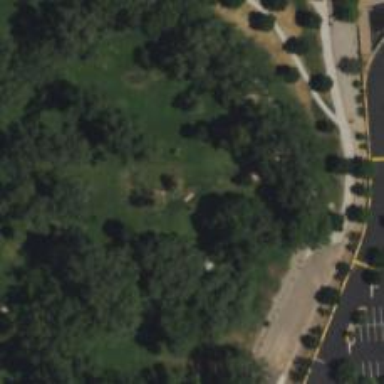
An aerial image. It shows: Disc golf tee.